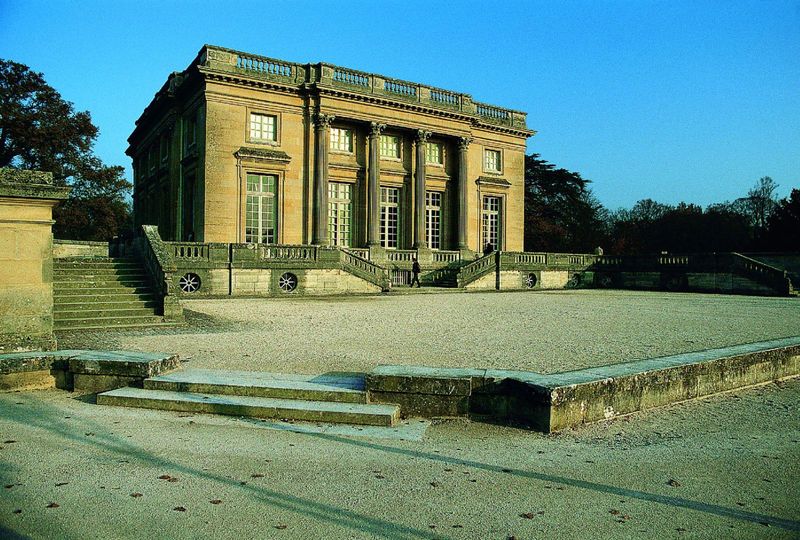
Titel: Versailles, Petit Trianon
Künstler: Ange-Jacques Gabriel
Standort: Versailles, Petit Trianon (EU - F)
Schlagwörter: baum, himmel, mann, bäume, fenster, frankreich, glas, paris, säulen, terasse, dach, haus, schloss, architektur, stein, kalt, england, garten, balkon, terrasse, winter, platz, treppe, treppen, jugendstil, aufgang, geländer, stufen, sprossen, balustrade, österreich, photo, gesims, rosette, landhaus, himel, wien, korinthisch, bauwerk, loire, schlösschen, stiege, phote, fassaade